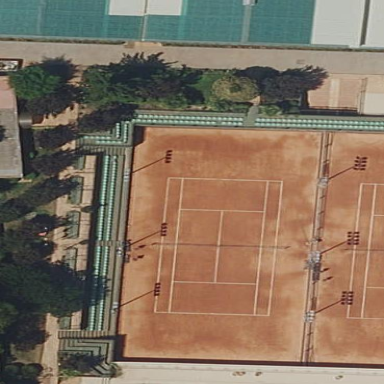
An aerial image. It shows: Tennis court on pitch designated for leisure land.